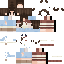
A female human skin with medium skin, wearing brown long hair dressed in a blue hoodie and blue jeans, featuring a closed mouth.